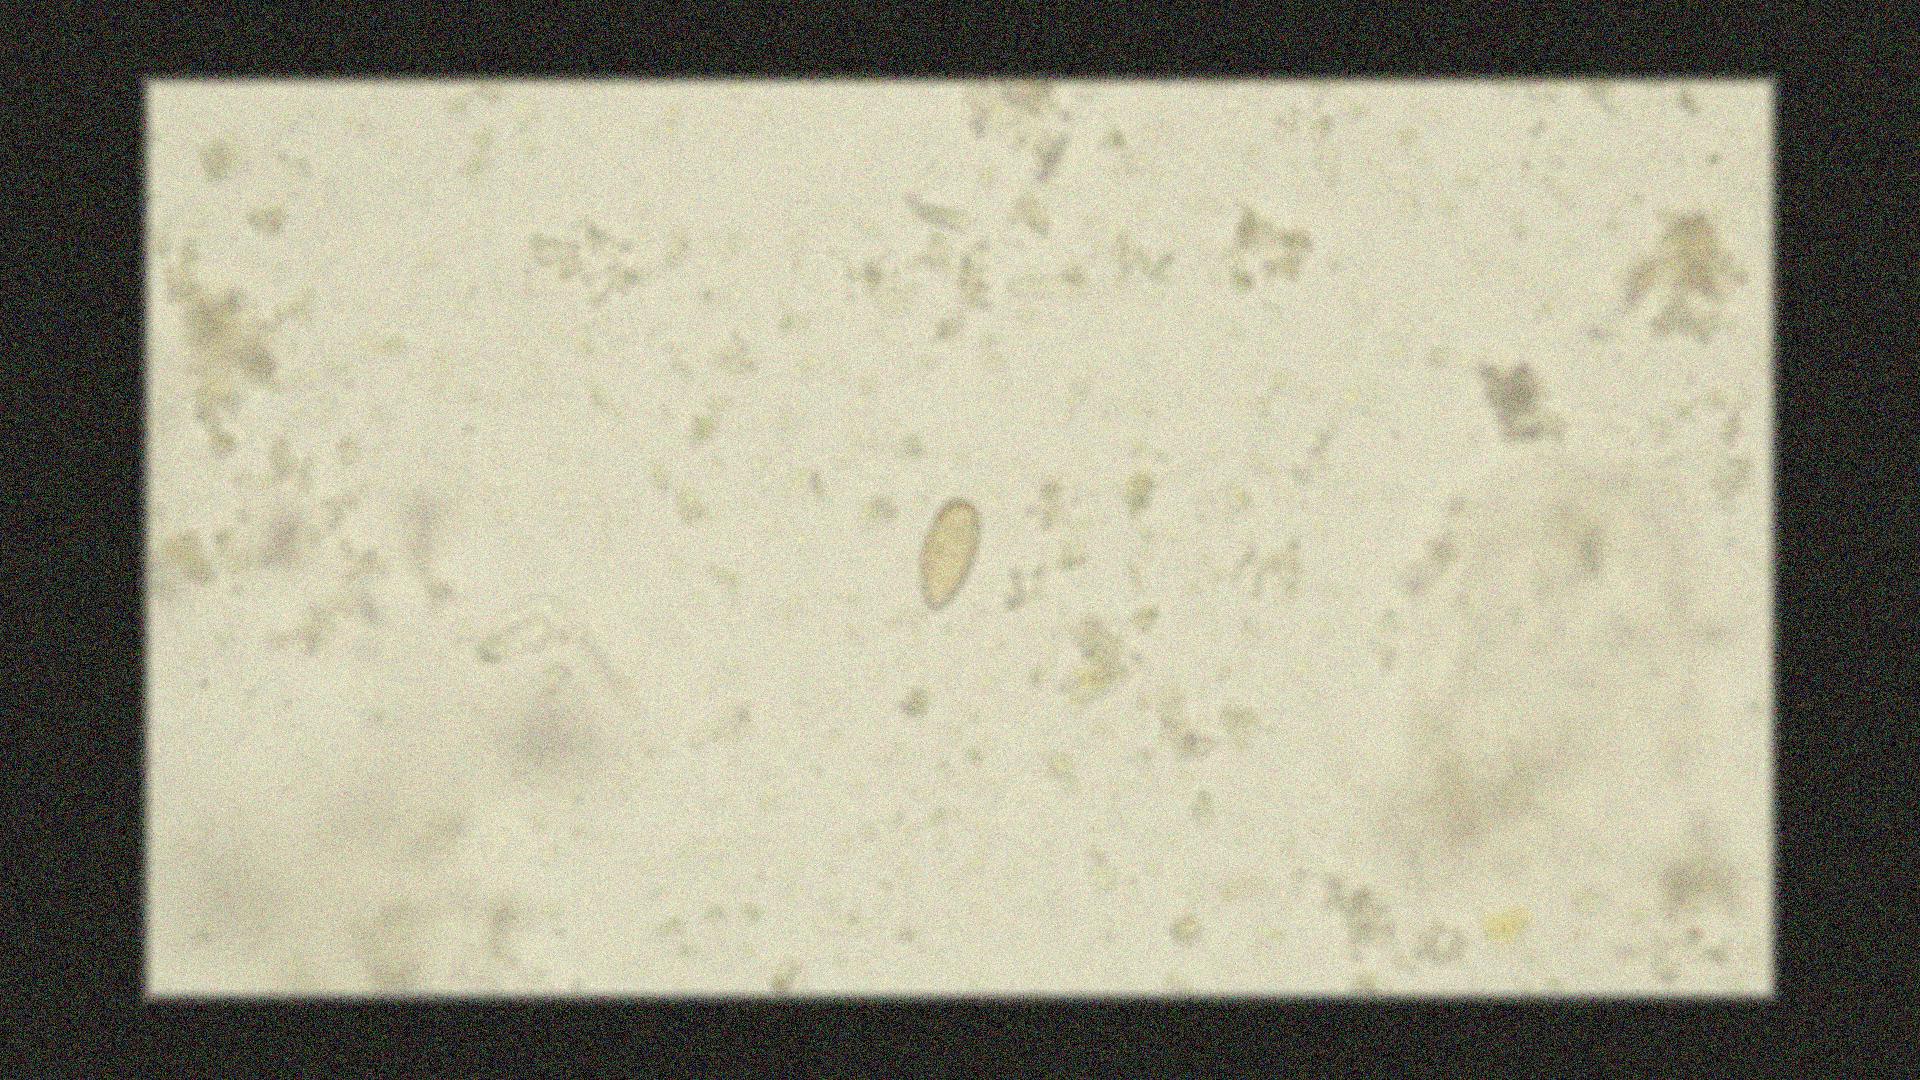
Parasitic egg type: Opisthorchis viverrine